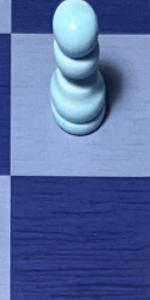
Label: Empty